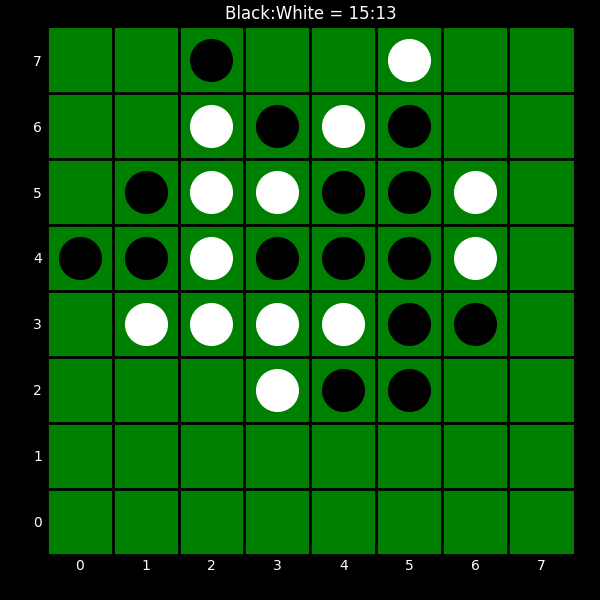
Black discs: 15
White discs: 13